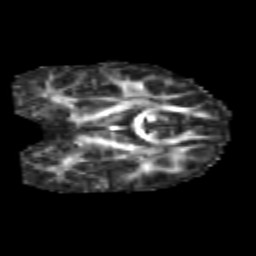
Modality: FA
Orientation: coronal
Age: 6
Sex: male
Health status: healthy